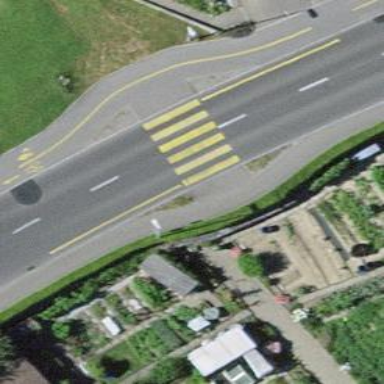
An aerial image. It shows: Kerb serving as barrier.